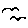
Label: bird